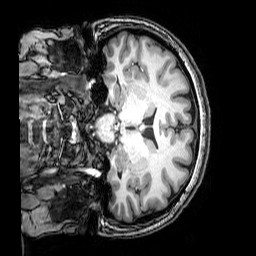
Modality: T1w
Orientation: coronal
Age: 39
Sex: female
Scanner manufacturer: philips
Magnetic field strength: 3 T
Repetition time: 0.008113 s
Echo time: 0.003709 s